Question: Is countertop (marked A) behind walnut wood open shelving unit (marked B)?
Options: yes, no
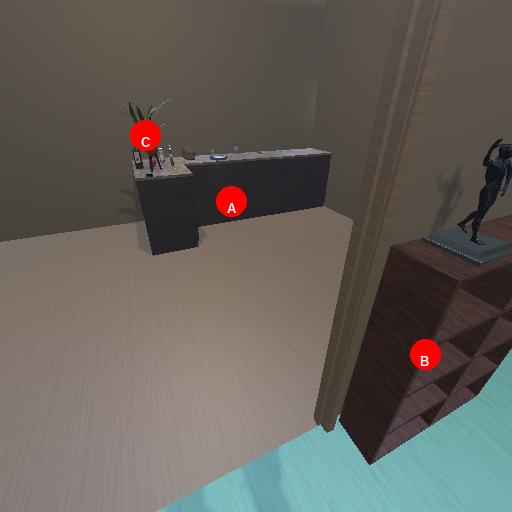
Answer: yes